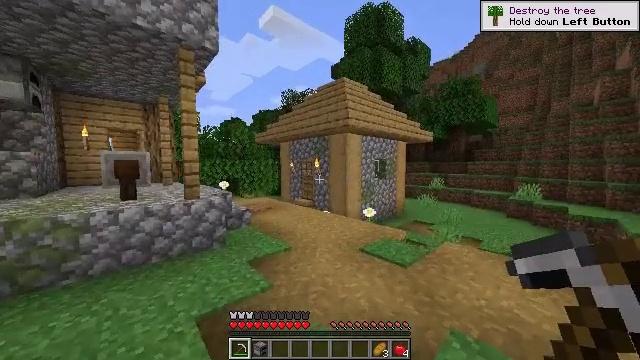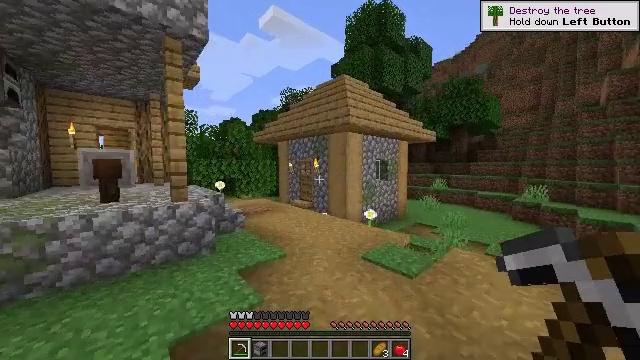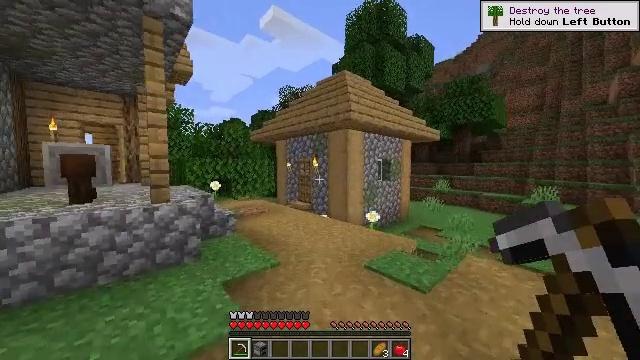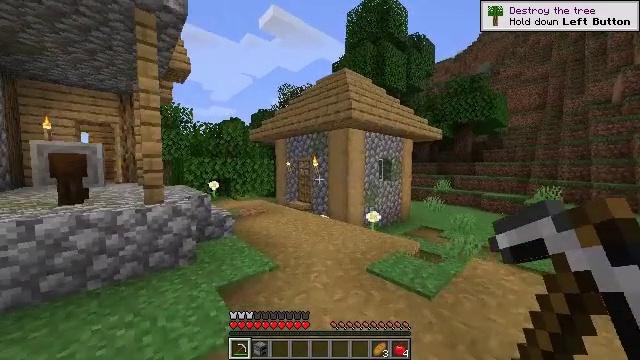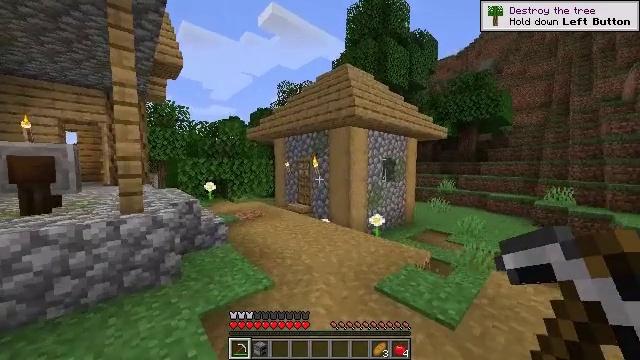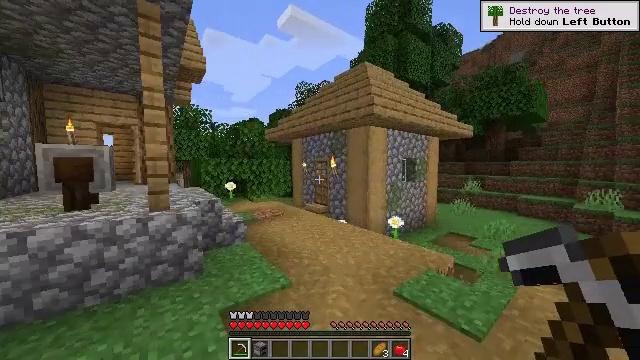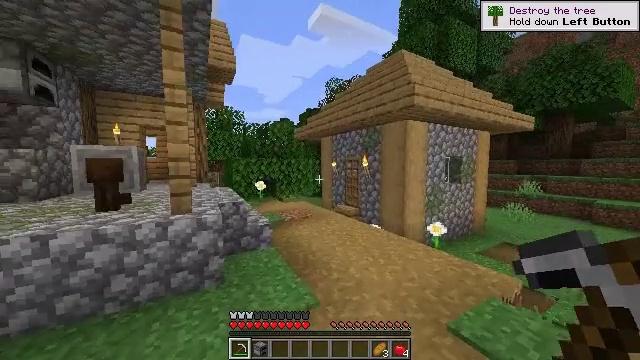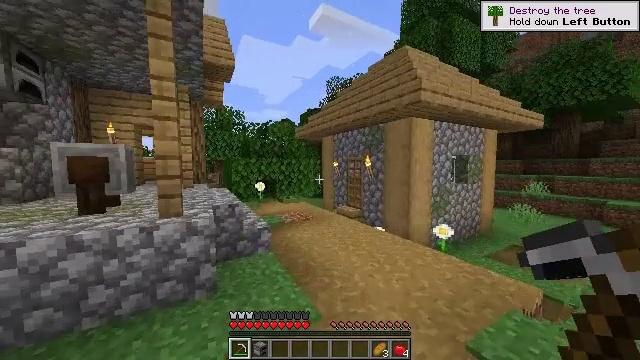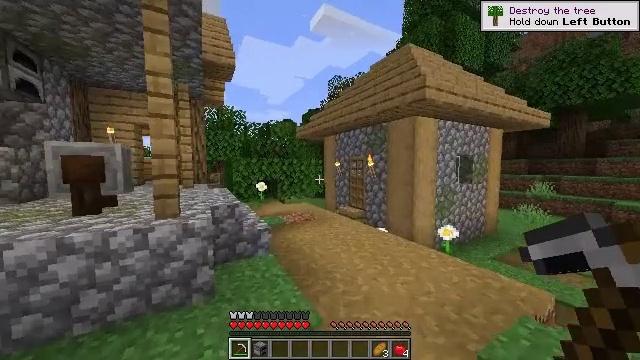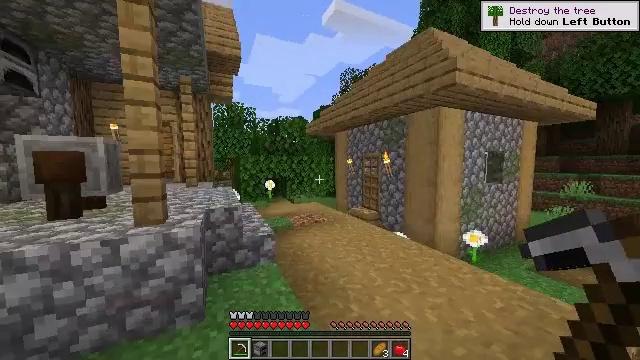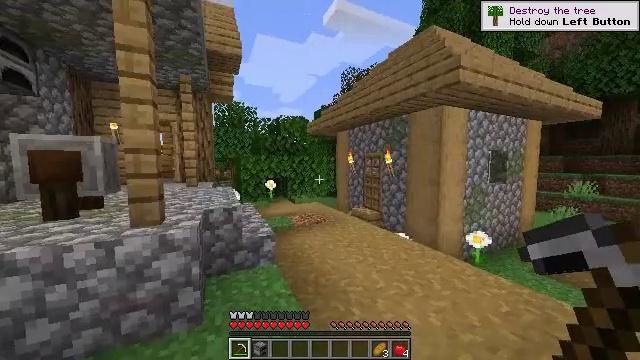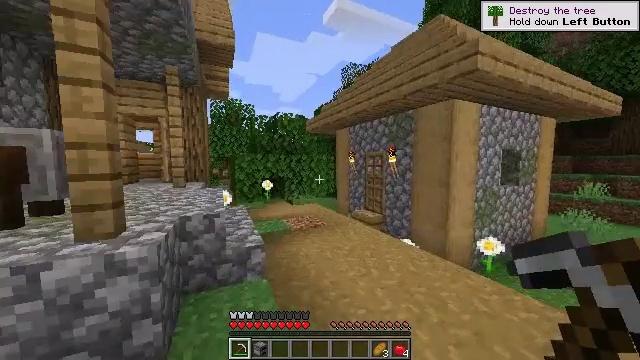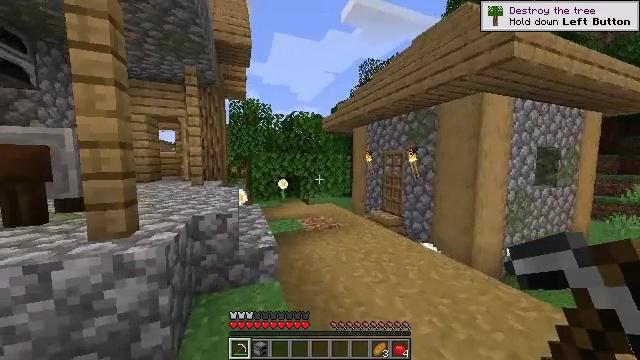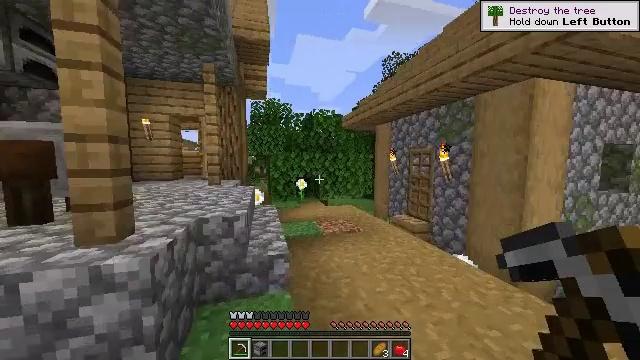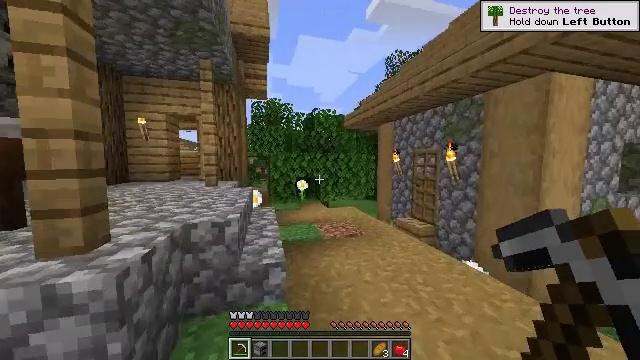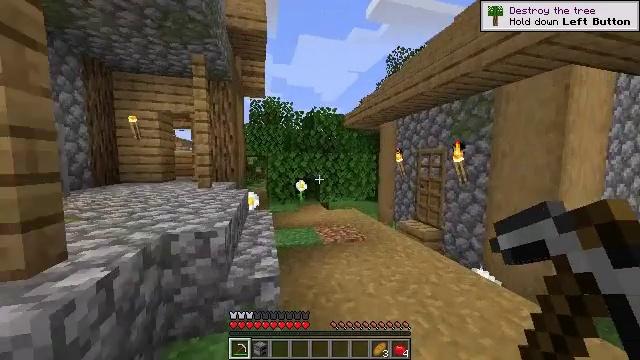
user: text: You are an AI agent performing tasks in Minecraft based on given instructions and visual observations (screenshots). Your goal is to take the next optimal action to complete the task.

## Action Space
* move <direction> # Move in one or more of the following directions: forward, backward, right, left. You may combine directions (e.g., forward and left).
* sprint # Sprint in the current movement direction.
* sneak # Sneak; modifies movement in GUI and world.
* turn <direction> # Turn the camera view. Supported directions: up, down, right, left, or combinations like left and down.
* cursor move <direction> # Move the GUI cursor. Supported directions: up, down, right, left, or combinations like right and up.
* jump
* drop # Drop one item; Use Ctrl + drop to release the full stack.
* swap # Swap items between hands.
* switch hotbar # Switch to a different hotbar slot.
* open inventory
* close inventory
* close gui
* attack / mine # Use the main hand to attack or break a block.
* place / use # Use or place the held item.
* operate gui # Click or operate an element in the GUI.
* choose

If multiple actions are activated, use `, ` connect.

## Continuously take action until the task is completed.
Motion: motion action
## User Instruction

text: Gather materials such as cobblestone.
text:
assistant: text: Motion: move forward
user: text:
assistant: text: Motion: move forward
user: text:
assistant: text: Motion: move forward
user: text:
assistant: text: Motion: move forward
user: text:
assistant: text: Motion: move forward, turn left
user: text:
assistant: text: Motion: move forward, turn left
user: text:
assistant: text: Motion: move forward
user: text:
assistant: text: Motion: move forward
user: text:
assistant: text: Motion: move forward, turn left
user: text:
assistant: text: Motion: move forward, sprint
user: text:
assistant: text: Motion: move forward, sprint
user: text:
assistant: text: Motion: move forward, sprint, turn left
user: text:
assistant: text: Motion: move forward, sprint, turn left
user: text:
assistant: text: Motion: move forward, sprint
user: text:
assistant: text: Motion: move forward, sprint
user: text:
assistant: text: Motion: move forward, sprint, jump
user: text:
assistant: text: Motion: move forward, sprint, turn left, jump
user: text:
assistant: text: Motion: move forward, sprint, turn left, jump
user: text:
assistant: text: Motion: move forward, sprint, jump
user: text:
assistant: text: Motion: move forward, turn left and down
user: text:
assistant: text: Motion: move forward, turn left and down
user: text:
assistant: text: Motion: move forward, turn left and down
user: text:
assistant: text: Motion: move forward, turn left and up
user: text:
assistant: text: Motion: move forward
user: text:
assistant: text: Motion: move forward
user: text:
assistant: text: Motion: move forward
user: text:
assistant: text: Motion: move forward
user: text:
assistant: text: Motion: move forward, turn left
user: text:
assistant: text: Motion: turn left
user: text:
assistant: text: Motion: turn left